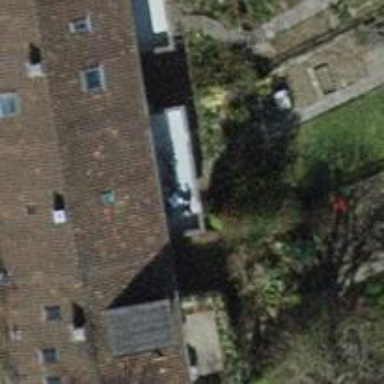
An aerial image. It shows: Building with tile roof.